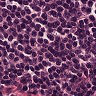
Metastatic tissue present: no